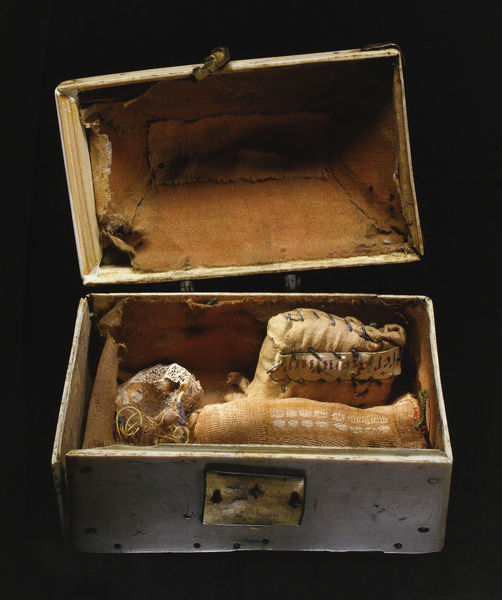
Titel: Elfenbeinkästchen mit Walmdach/ Reliquienkästchen
Standort: Herkunft: (I Sizilien) (EU - I - Sizilien)
Institution: Dom zu Halberstadt, Inventar-Nr. 53
Schlagwörter: dunkel, holz, schloss, spitze, futter, stickerei, stoff, sack, krieg, kissen, nähen, metall, faden, nagel, nägel, naht, foto, deckel, kiste, schachtel, wachs, scharnier, leder, schatulle, gewebe, objekt, reliquie, aufbewahrung, verschluss, koffer, box, winkel, stick, nähte, inhalt, futteral, realie, zauberzeug, auskleidung